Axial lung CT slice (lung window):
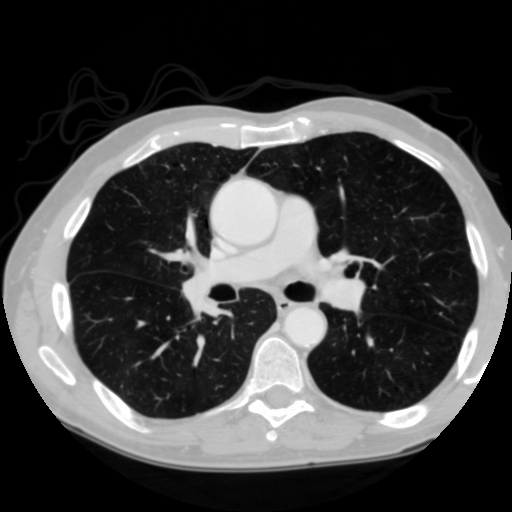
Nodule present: no